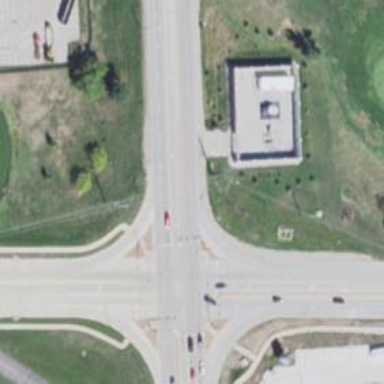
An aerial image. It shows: Footway that serves as traffic island.